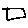
Label: square